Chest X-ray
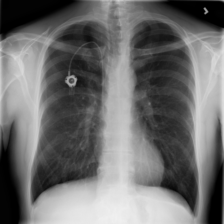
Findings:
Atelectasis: negative
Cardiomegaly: negative
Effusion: negative
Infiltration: negative
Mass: negative
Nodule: negative
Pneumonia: negative
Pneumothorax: negative
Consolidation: negative
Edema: negative
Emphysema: negative
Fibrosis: positive
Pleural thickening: negative
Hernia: negative